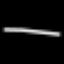
Label: line